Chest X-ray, AP view. Patient: 54 years old, sex M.
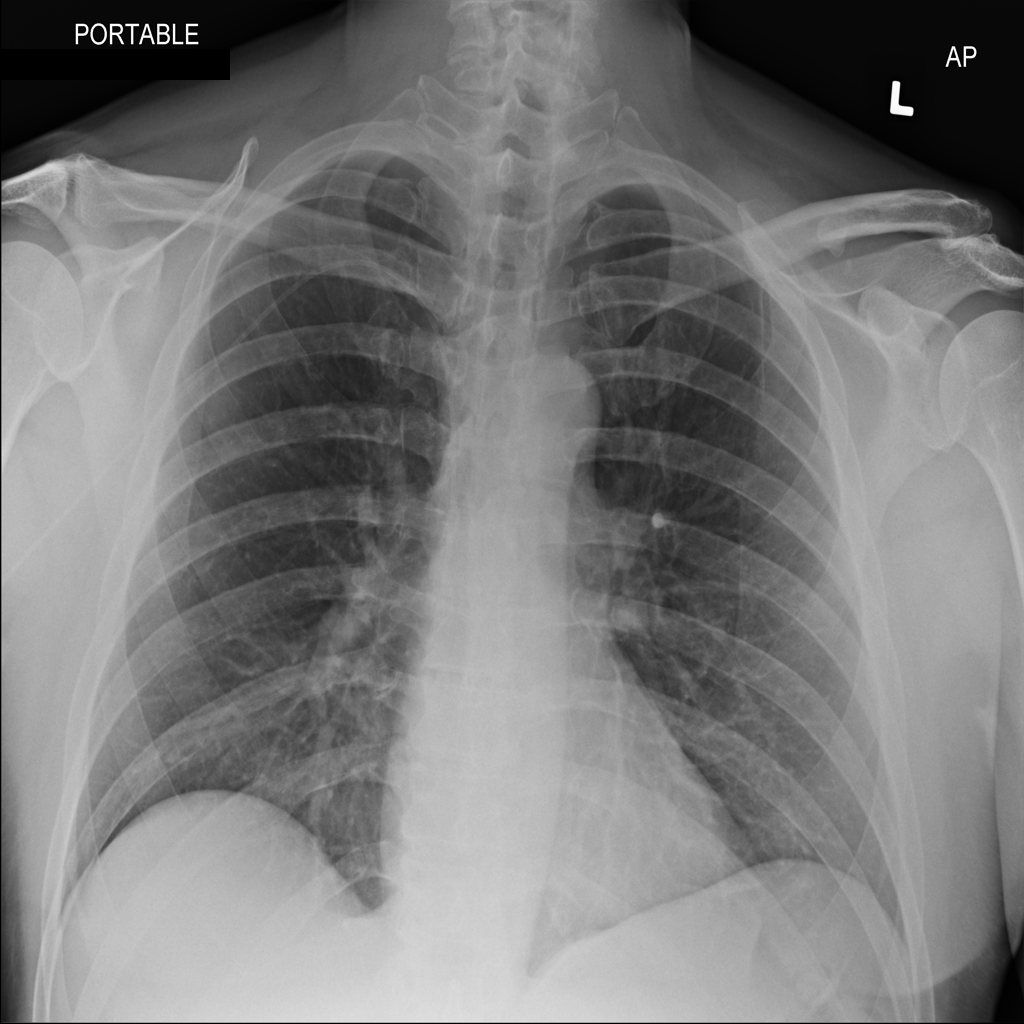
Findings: No Finding